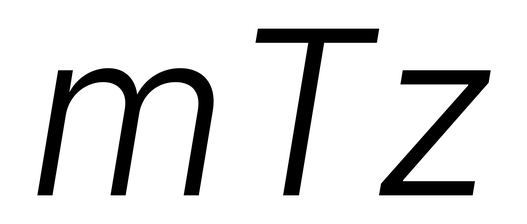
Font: Inter-Italic_Light_Italic